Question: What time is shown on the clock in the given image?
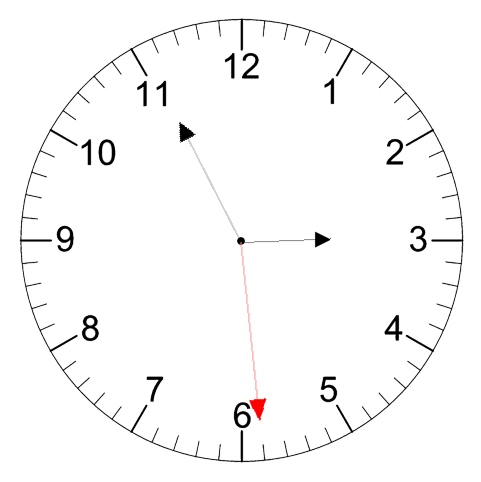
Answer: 02:55:29